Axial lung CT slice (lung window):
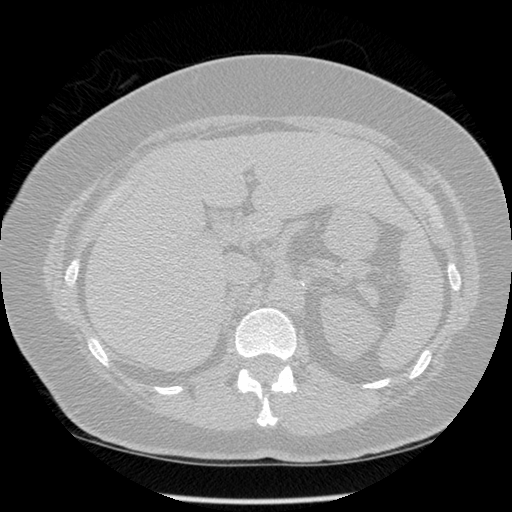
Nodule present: no